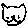
Label: cat